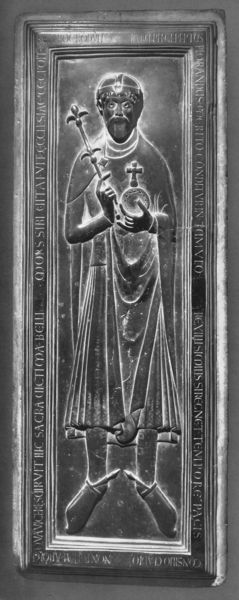
Titel: Grabplatte des Gegenkönigs Rudolf von Schwaben (gest. 1080)
Standort: Merseburg, Dom (EU - D - Sachsen-Anhalt)
Schlagwörter: mann, umhang, weiß, schwarz, bart, stein, hände, gewand, mantel, krone, relief, schuhe, füsse, bischof, könig, inschrift, kreuz, helm, herrscher, insignien, zepter, grabplatte, reichsapfel